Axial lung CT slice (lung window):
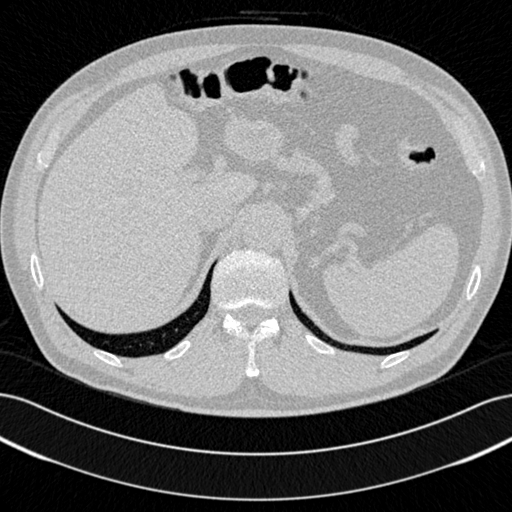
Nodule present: no